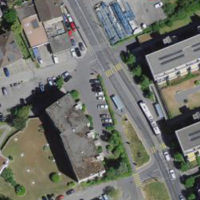
EUNIS habitat code: 55
Species observed at this site:
Ilex aquifolium